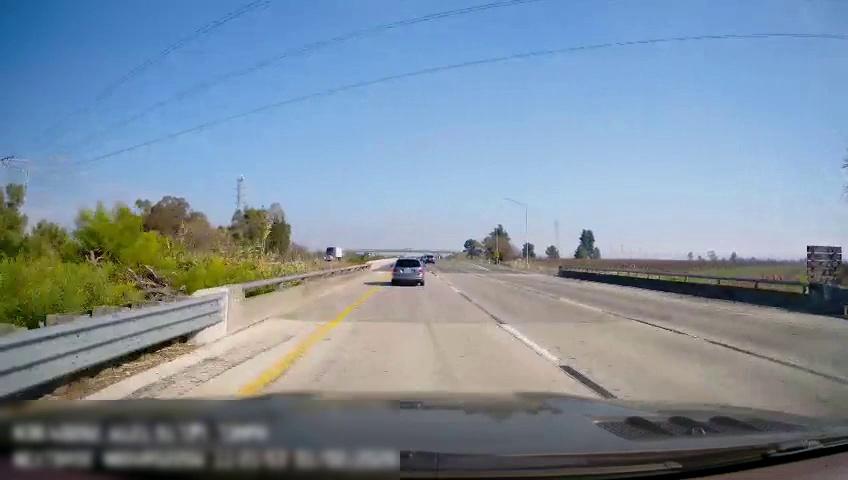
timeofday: Day
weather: Sunny
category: Drivable Space
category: Vehicles | Car
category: Vehicles | Car
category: Vehicles | Truck
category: Lanes | Current Lane
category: Lanes | Current Lane
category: Lanes | Alternate Lane
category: Lanes | Alternate Lane
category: Lanes | Alternate Lane
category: Lanes | Alternate Lane